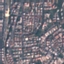
Land use / land cover: Residential